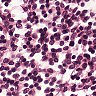
Metastatic tissue present: no